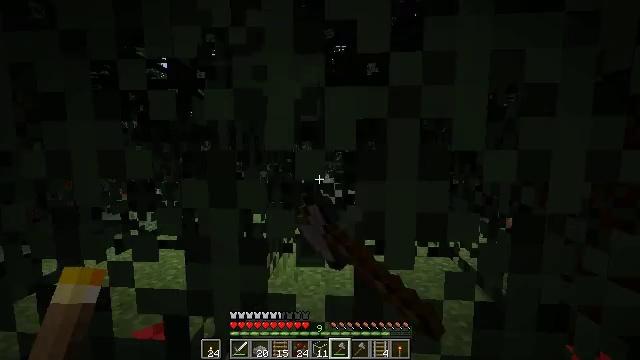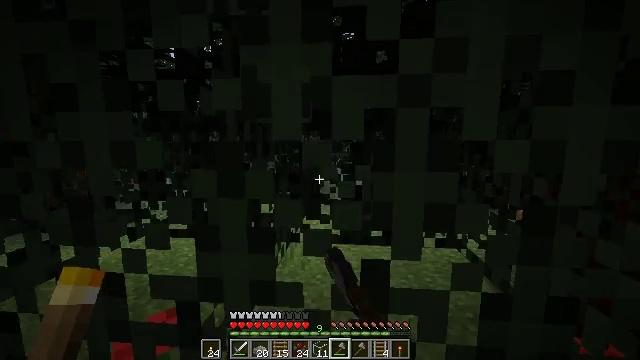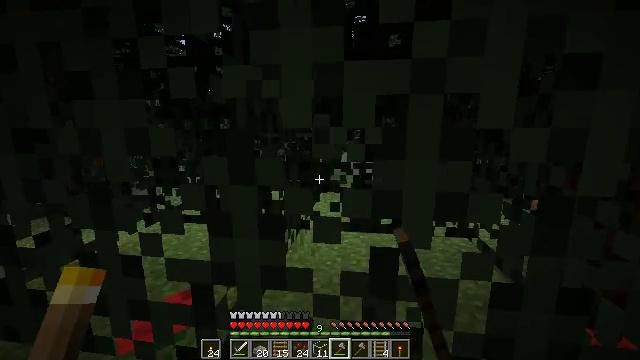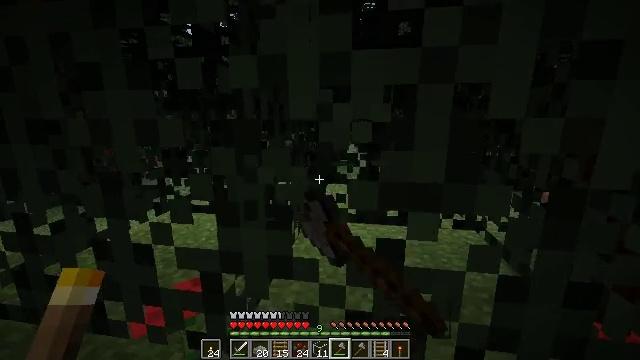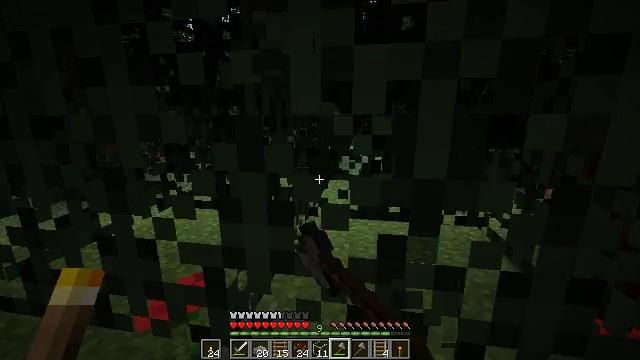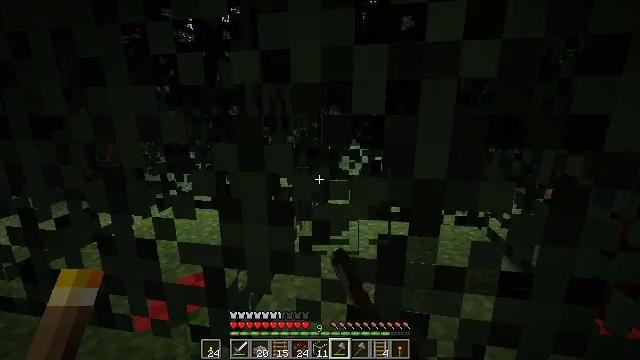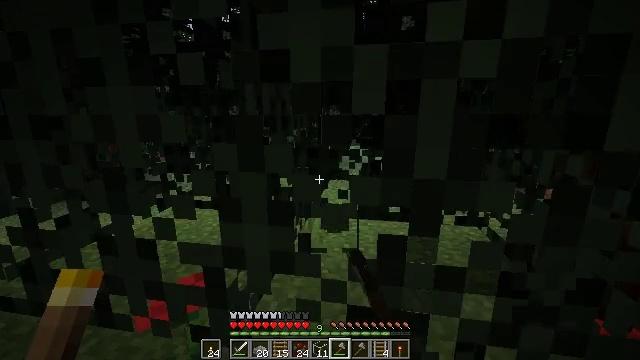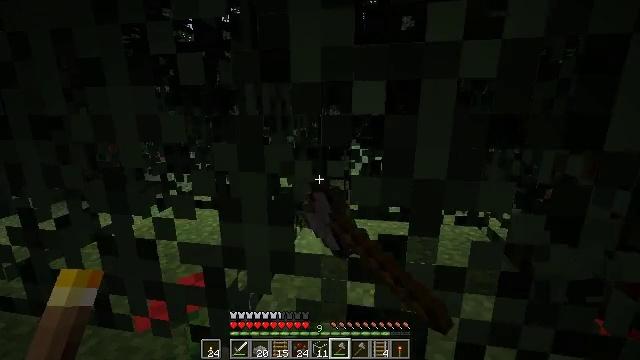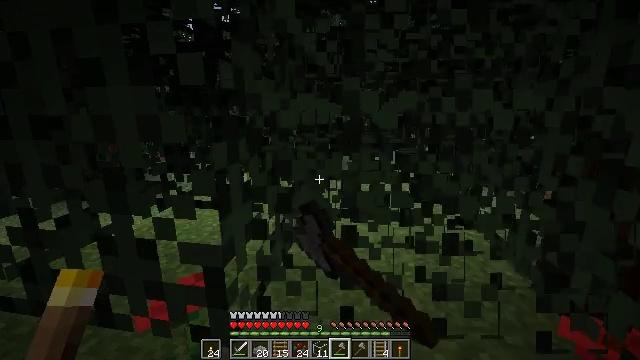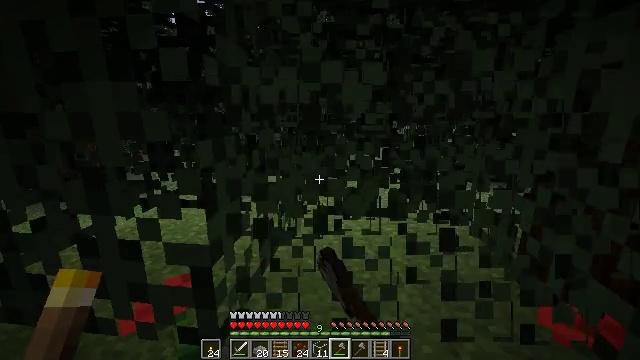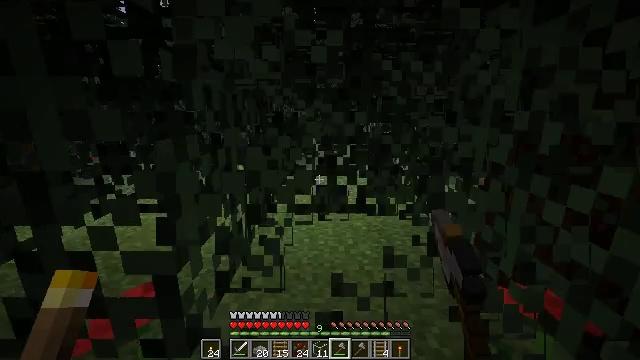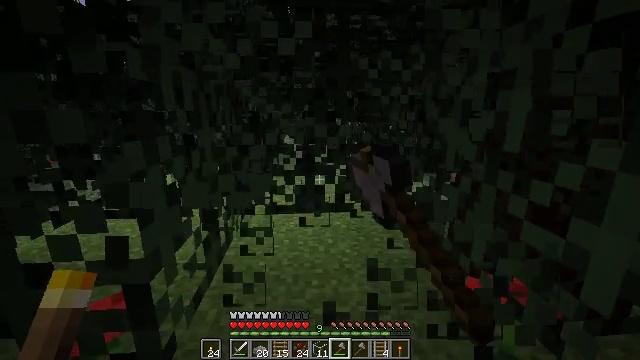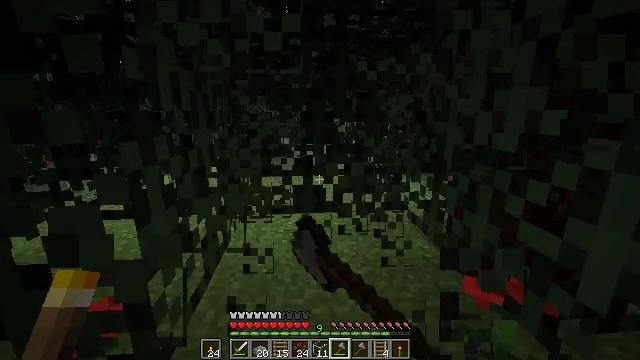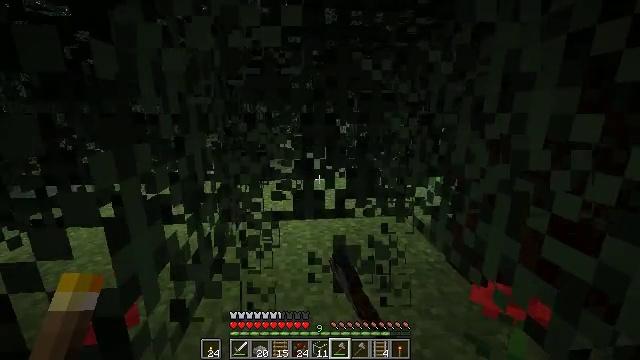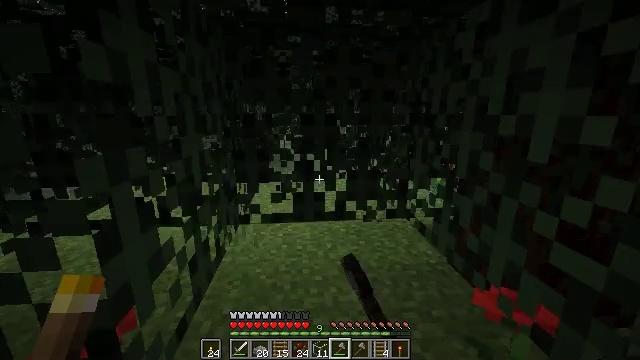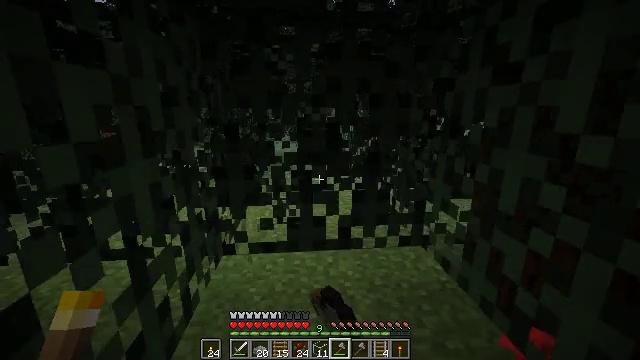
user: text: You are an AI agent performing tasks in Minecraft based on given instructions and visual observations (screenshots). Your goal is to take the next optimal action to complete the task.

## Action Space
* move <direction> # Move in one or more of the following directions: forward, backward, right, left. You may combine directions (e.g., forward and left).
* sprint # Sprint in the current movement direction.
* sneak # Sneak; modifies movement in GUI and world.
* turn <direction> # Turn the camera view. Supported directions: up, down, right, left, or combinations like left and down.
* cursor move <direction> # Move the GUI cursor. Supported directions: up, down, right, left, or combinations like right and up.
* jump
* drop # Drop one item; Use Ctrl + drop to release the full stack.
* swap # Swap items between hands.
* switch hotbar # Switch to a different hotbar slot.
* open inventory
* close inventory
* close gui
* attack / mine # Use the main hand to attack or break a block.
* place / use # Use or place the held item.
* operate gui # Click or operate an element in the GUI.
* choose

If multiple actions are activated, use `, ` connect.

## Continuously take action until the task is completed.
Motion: motion action
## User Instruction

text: Break the spruce leaves to clear the area.
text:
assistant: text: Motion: turn left and down, attack / mine
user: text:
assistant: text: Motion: turn left and down, attack / mine
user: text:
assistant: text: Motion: turn left and down, attack / mine
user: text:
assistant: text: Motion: attack / mine
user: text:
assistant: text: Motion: attack / mine
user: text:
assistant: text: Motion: attack / mine
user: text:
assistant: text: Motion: attack / mine
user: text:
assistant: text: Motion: attack / mine
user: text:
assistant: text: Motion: turn right, attack / mine
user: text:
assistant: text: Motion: turn right, attack / mine
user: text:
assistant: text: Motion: turn right, attack / mine
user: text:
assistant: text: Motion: attack / mine
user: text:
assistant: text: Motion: move forward, attack / mine
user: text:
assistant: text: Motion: move forward, attack / mine
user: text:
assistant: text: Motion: move forward, attack / mine
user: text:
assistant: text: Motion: move forward, attack / mine
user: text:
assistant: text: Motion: attack / mine
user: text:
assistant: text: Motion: attack / mine
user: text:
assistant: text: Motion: attack / mine
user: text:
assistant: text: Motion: attack / mine
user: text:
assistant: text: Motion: attack / mine
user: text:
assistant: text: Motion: attack / mine
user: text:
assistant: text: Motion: attack / mine
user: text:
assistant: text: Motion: attack / mine
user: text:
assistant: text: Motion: move forward, attack / mine
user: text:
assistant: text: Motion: move forward, attack / mine
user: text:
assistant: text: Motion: turn right, attack / mine
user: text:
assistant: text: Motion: turn right and down, attack / mine
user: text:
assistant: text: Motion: turn right and down, attack / mine
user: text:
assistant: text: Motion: turn right, attack / mine